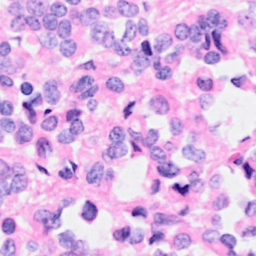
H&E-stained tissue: Breast